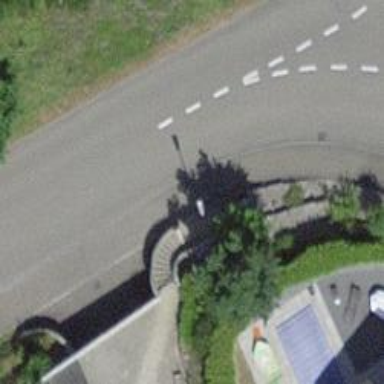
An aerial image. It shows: Smoothly paved residential road.